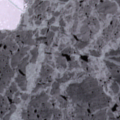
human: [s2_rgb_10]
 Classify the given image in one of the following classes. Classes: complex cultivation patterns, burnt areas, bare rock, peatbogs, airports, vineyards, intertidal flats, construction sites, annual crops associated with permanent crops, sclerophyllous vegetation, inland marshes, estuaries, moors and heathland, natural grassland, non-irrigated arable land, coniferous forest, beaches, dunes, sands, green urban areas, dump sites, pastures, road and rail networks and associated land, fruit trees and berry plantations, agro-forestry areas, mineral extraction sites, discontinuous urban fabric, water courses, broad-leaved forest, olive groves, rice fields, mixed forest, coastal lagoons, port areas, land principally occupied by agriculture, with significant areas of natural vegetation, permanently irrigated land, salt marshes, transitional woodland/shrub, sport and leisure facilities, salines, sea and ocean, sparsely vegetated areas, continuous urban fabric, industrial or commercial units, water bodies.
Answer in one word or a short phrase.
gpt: sea and ocean